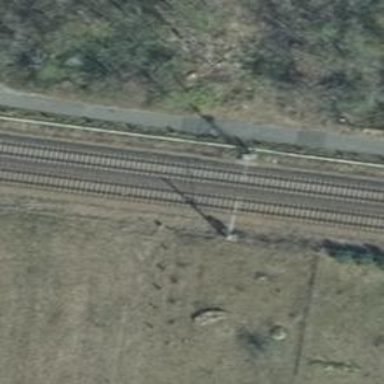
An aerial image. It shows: Milestone along the railway track with catenary mast.